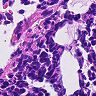
Metastatic tissue present: no